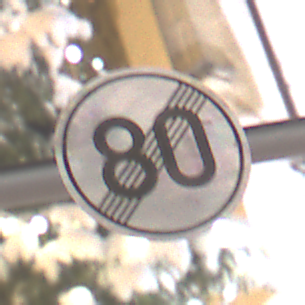
Verkehrszeichen: EndeGeschwindigkeit80
Umgebung: Outdoor, Urban
Tageszeit: Night
Wetter: Overcast
Licht: Artificial
Jahreszeit: Winter
Kontrast: MediumContrast